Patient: sex M, age 34
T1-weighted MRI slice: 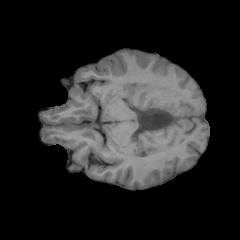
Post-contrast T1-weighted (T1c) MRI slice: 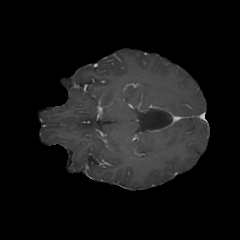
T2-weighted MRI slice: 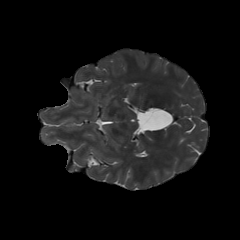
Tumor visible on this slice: no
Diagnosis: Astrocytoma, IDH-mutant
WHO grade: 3